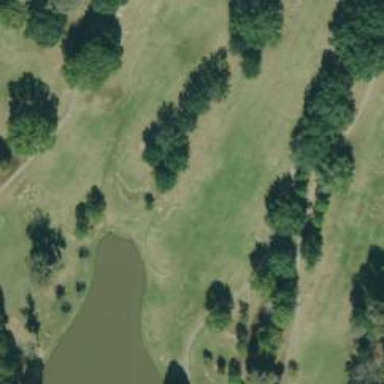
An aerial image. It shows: Golf hole.